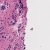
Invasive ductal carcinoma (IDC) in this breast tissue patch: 0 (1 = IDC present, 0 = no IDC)